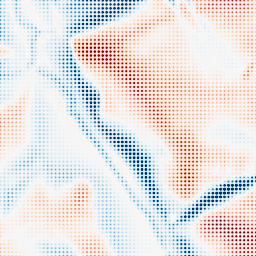
Category: multiscale
Decomposition family: dog_multiscale
Decomposition parameters: sigma_ratio: 2
n_scales: 3
base_sigma: 2
Upsampling method: sinc_hamming
Upsampling parameters: scale: 8
kernel_size: 4
Upsampling scale: 8